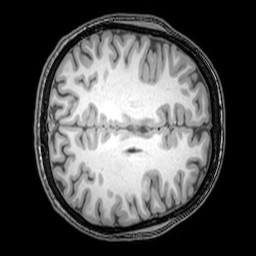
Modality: T1w
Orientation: axial
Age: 21
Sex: female
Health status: healthy
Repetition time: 0.081 s
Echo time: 0.037 s